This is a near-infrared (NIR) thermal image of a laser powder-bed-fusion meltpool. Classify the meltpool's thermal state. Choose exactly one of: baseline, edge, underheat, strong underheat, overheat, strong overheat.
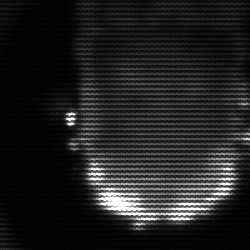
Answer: baseline